Field crop: maize
Growth stage: 2
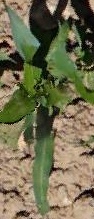
Species: maize